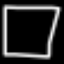
Label: square